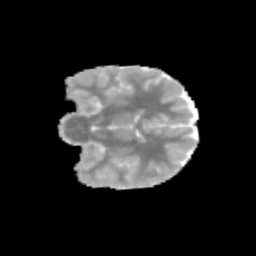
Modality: MD
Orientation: coronal
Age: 10
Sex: female
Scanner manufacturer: siemens
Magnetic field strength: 3 T
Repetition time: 3.8 s
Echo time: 0.07 s